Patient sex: M
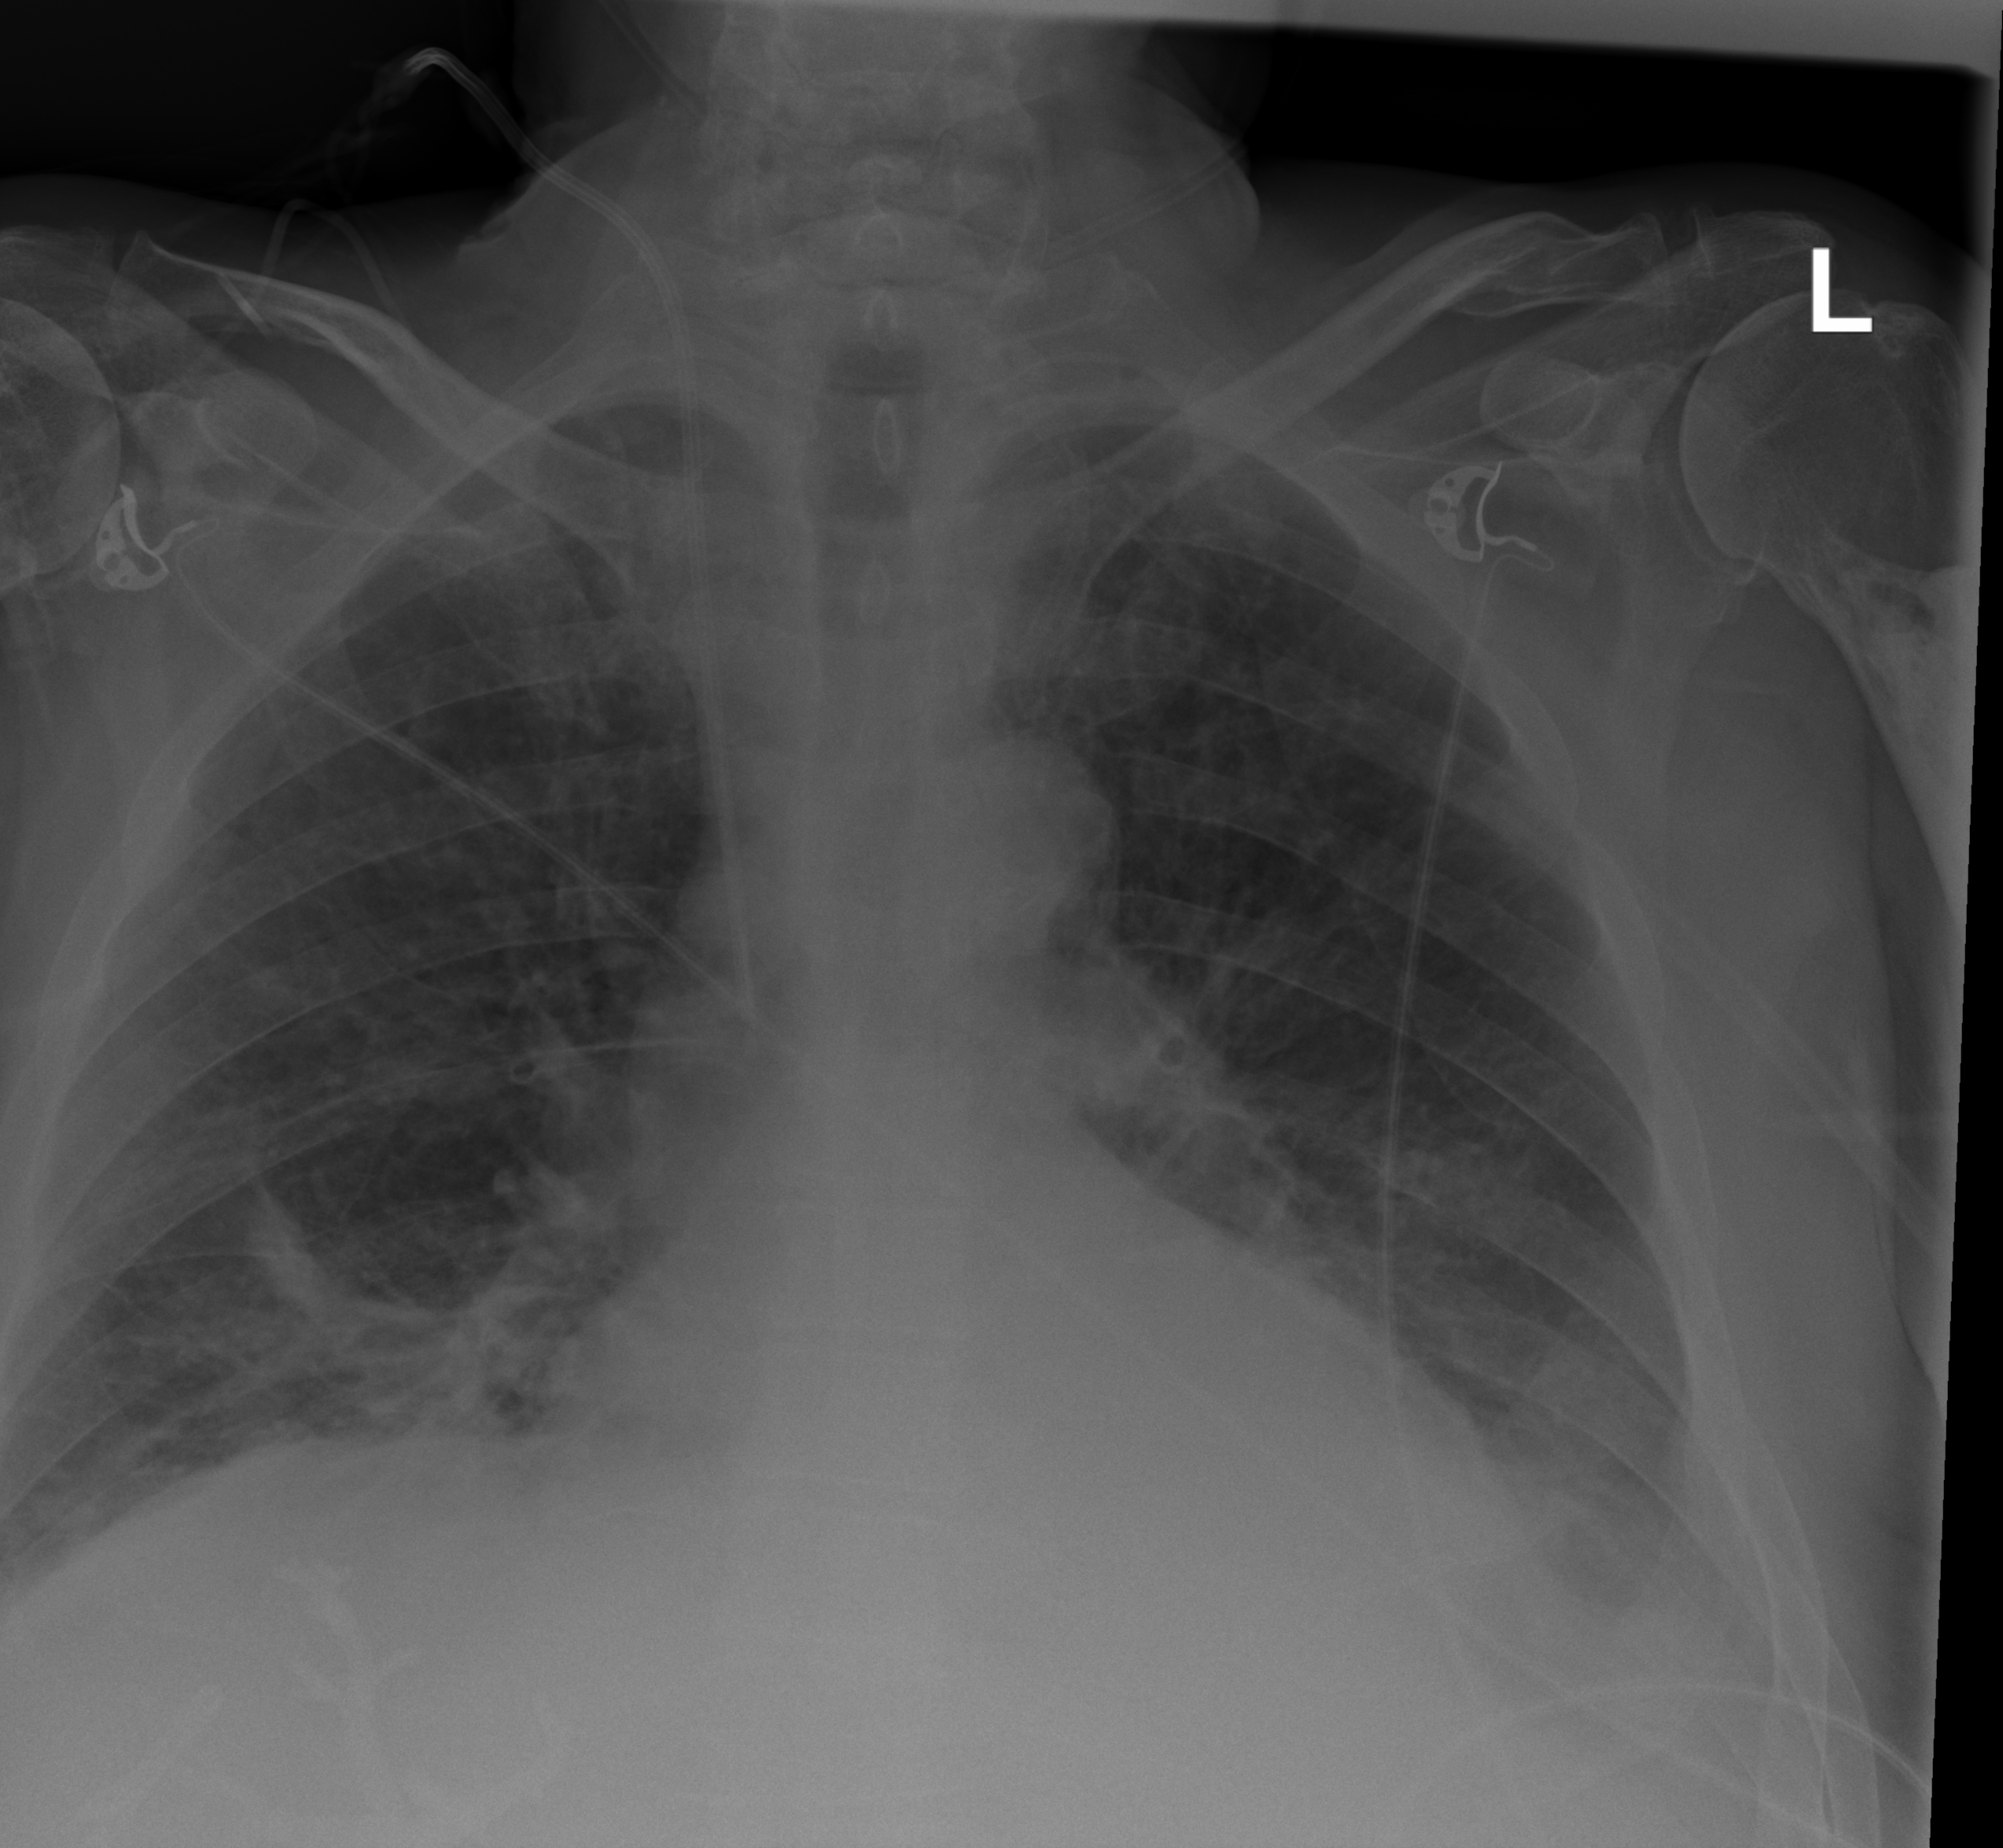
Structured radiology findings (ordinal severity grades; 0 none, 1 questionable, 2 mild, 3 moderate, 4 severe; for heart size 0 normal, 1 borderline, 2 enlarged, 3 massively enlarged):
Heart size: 2
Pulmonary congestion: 2
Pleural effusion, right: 0
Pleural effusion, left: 2
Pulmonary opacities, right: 0
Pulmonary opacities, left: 0
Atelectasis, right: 2
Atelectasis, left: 2